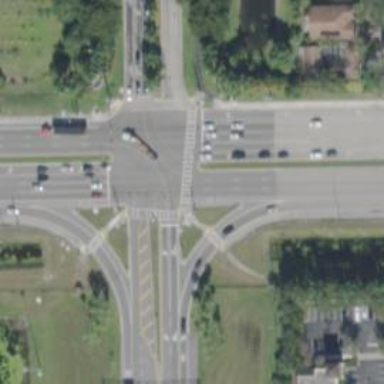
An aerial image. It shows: Traffic island located on footway.